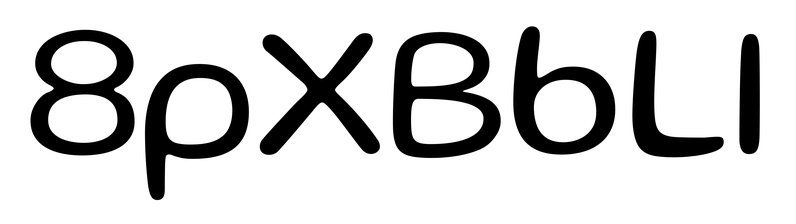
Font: Gluten_Light